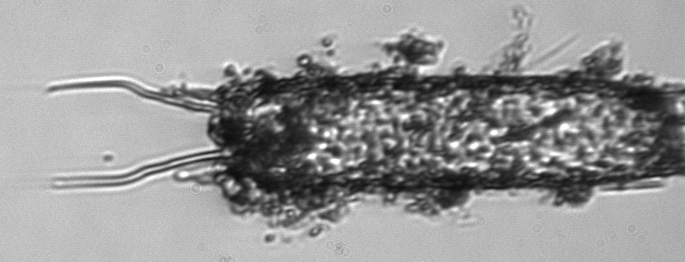
Label: Odontella